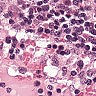
Metastatic tissue present: no